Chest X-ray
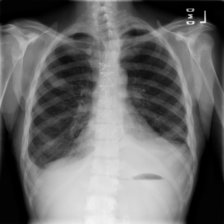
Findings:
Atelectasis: negative
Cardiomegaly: negative
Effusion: positive
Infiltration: negative
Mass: negative
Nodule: negative
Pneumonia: negative
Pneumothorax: negative
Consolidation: negative
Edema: negative
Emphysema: negative
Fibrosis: negative
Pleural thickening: negative
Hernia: negative